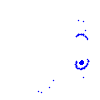
Particle: pion